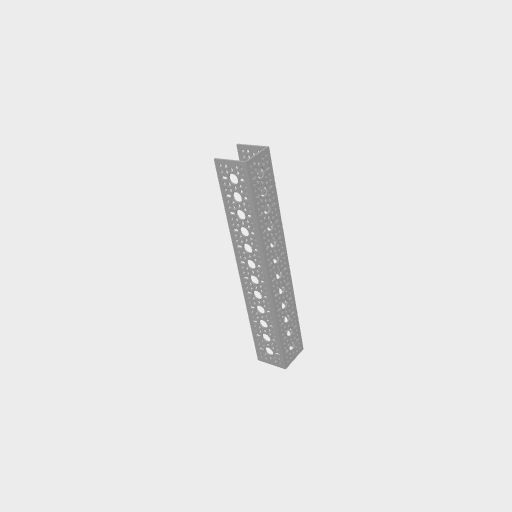
Part: UChannel12H